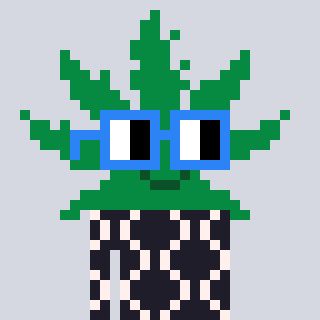
a pixel art character with square blue glasses, a weed-shaped head and a grayscale-colored body on a cool background